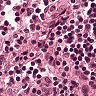
Metastatic tissue present: no